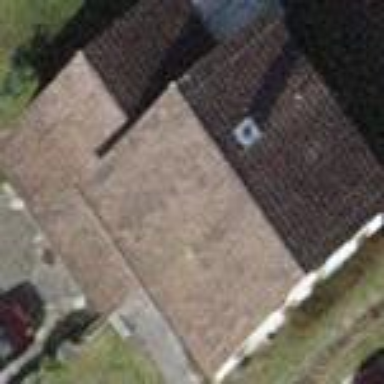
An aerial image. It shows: Detached building with gabled roof.